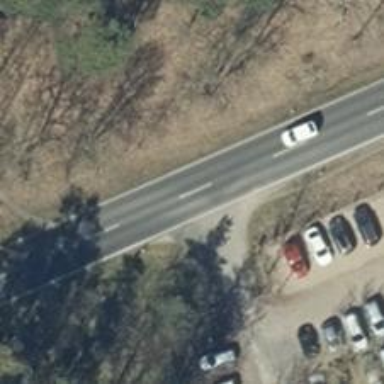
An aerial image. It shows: Secondary road with asphalt surface.